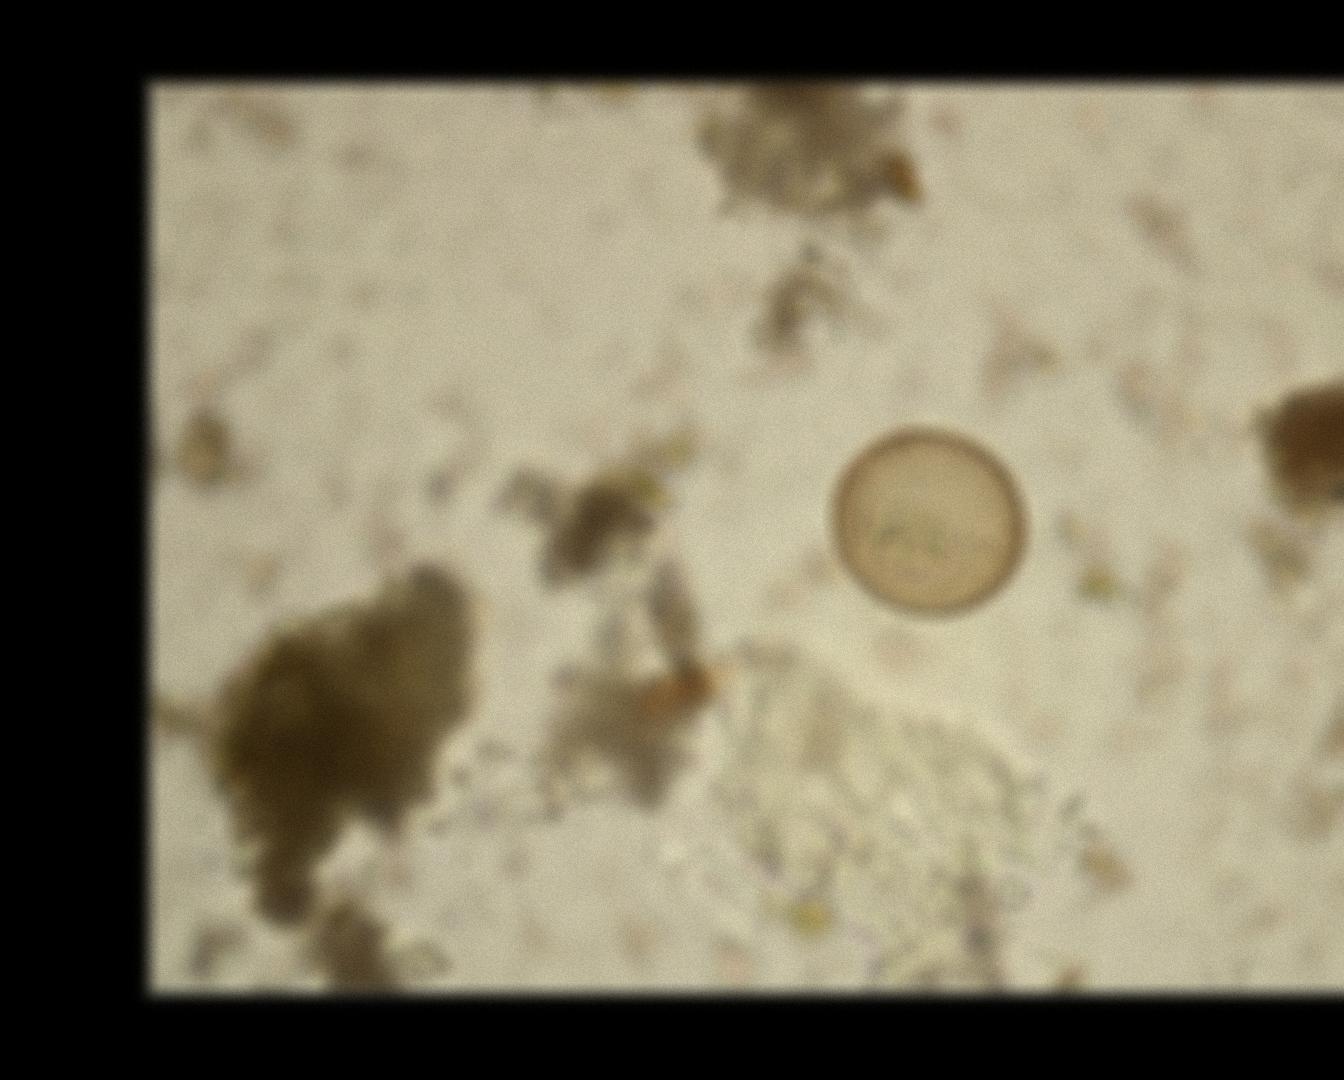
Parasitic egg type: Hymenolepis diminuta